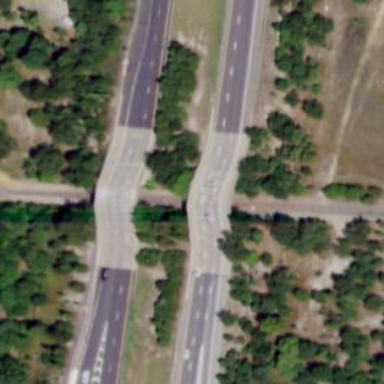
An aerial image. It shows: Motorway bridge crossing urban freeway/expressway.